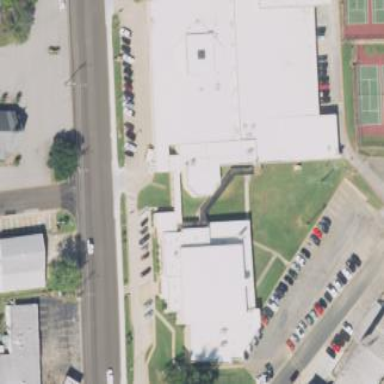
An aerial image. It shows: School building.